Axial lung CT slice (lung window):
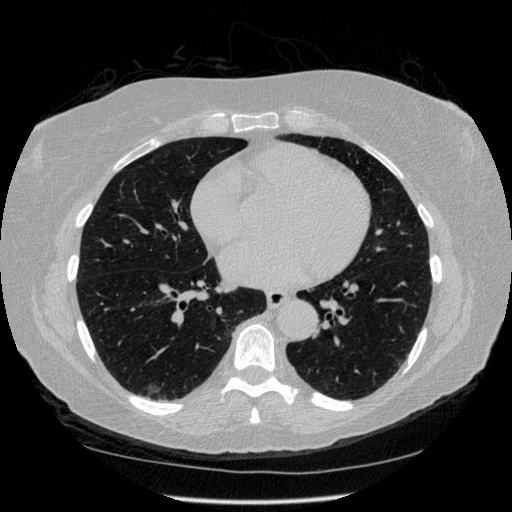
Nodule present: no